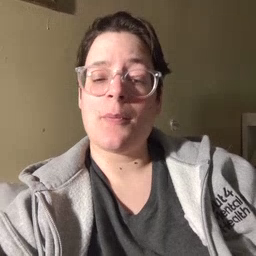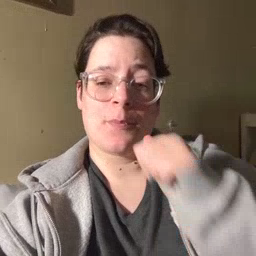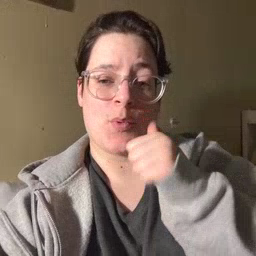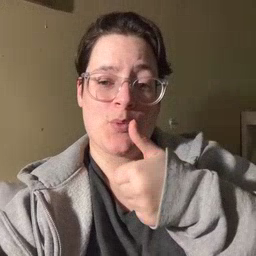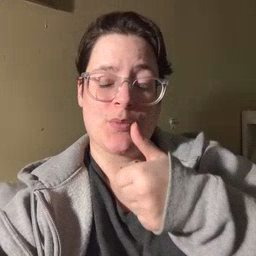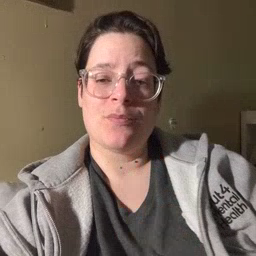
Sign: tomorrow